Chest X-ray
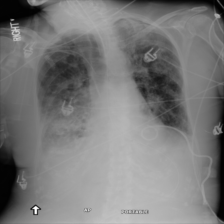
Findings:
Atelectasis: negative
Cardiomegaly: negative
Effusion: negative
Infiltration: negative
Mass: negative
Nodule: negative
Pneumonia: negative
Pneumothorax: positive
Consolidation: positive
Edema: negative
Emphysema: negative
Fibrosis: negative
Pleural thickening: negative
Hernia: negative